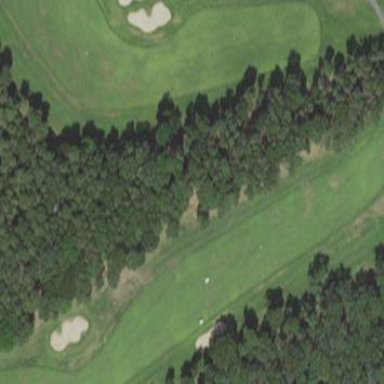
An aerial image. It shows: Scenic golf fairway.